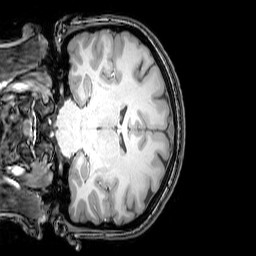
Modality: T1w
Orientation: coronal
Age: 26
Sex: female
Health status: healthy
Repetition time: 0.081 s
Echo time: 0.037 s